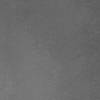
Atmospheric dust classification: dusty